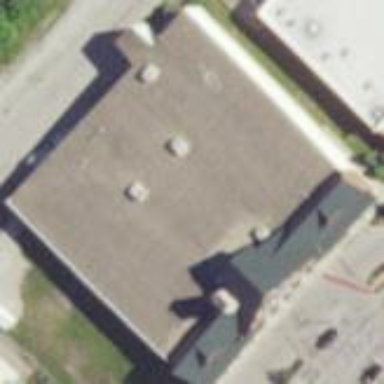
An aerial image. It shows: Outdoor shop located in building.